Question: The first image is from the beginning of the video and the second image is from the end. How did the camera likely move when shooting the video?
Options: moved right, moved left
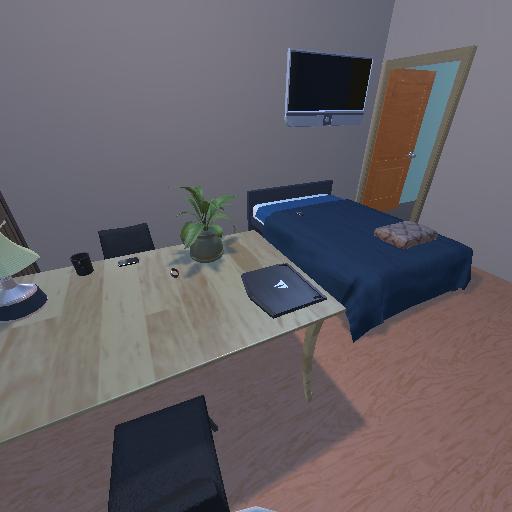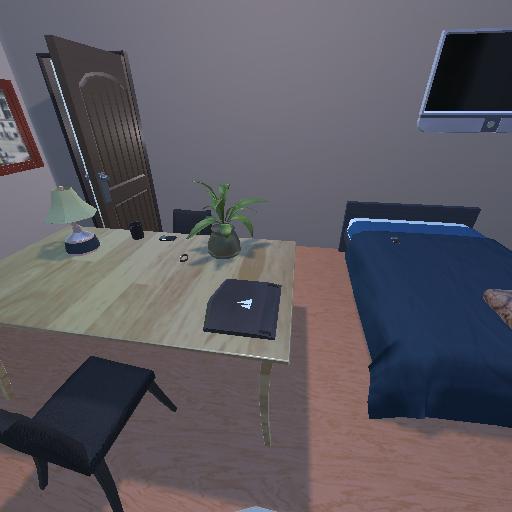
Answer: moved right